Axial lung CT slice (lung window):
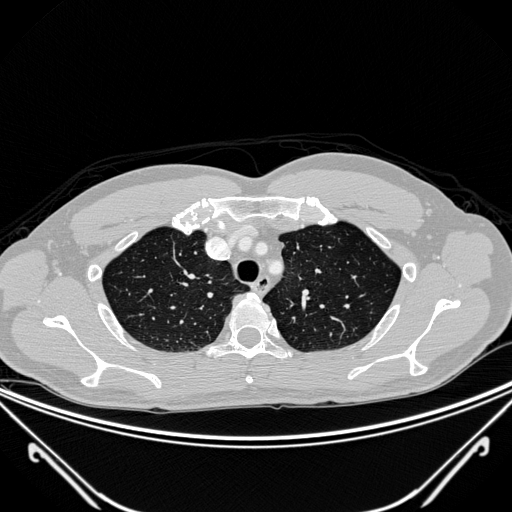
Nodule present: no